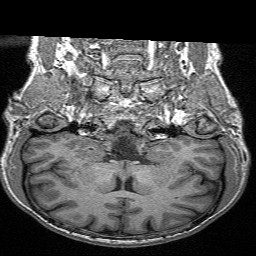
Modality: T1w
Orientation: sagittal
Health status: ill
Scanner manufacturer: siemens
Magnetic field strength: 3 T
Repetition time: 2.3 s
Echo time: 0.00298 s